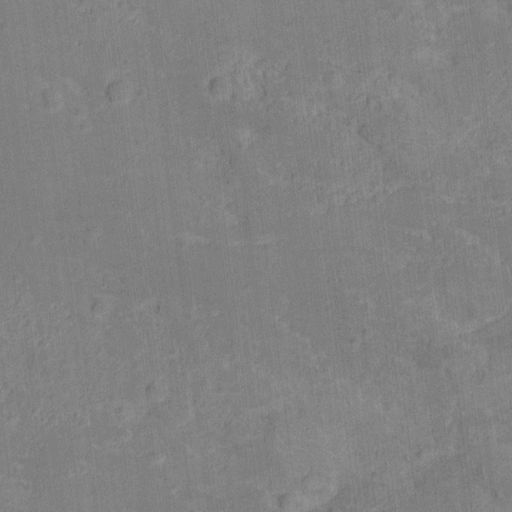
Classes present: Background